Question: Is there any way to hide menu and search buttons from Kindle Fire? This (<URL> says there's no way to do that, but i hope something has changed since then.
Thanks!

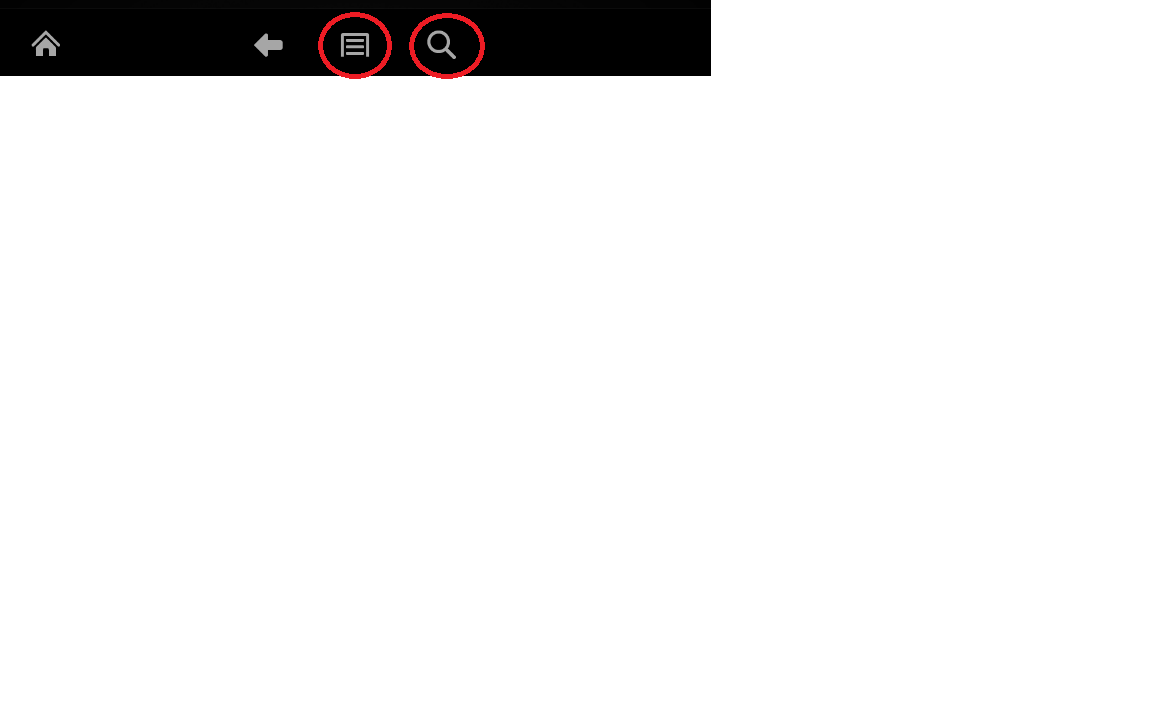
Answer: The overflow menu is automatic and controlled by the OS (similar to the Action menu on devices based on the default Android experience). The search icon is fixed and will either take the user to the platform search or you can override it following the instructions <URL>.
You may also be able to achieve the effect you are looking for with one of the <URL> available to Kindle developers.
Do you have a sample of the code that is failing to hide the overflow menu appropriately?